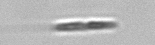
Label: pennate